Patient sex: F
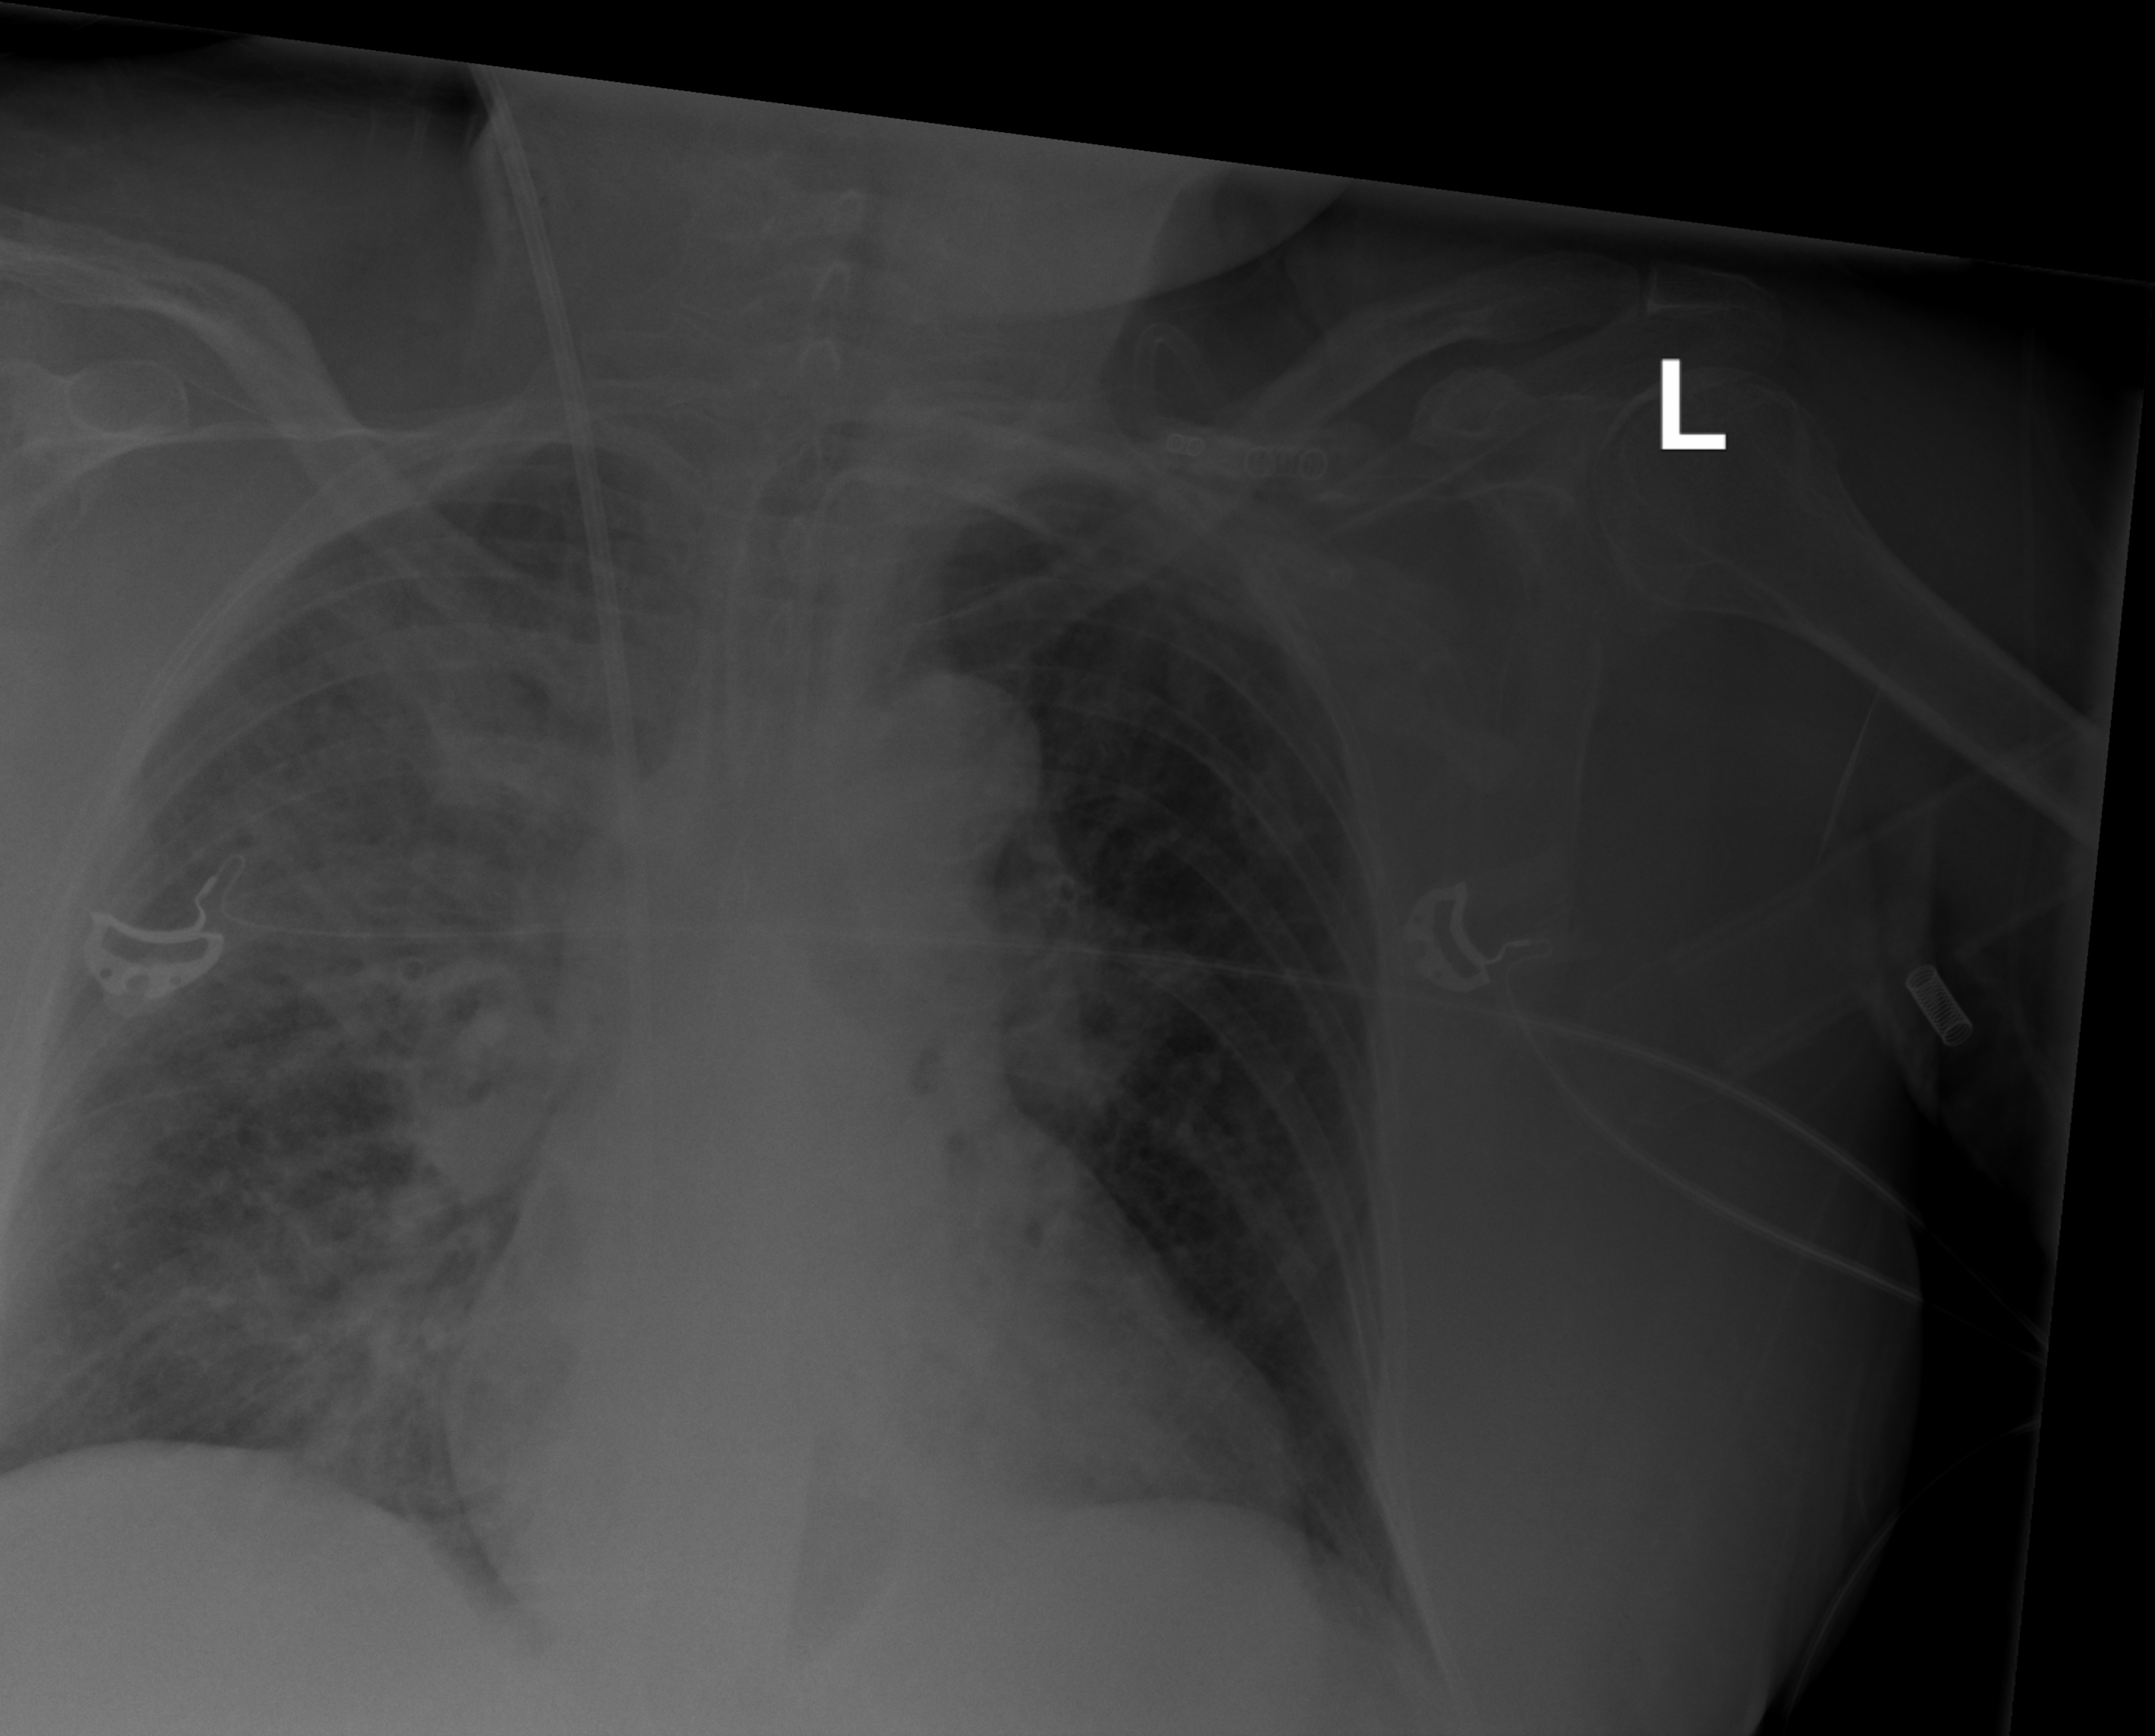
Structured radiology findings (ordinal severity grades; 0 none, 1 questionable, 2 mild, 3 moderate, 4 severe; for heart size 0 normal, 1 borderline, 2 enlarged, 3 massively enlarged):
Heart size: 2
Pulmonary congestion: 0
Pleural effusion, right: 0
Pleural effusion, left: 0
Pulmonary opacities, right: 3
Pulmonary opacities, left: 2
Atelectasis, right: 3
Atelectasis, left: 2